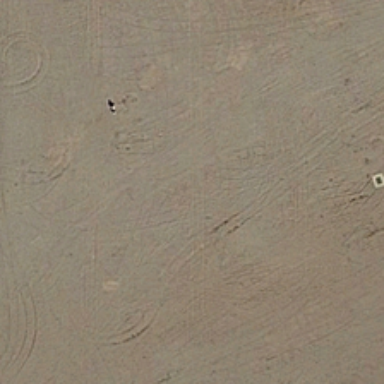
It is a piece of gray bareland .